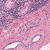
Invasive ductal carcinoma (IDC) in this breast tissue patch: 0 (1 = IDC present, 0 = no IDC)